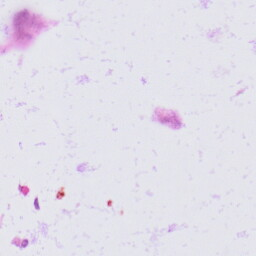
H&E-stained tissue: Skin